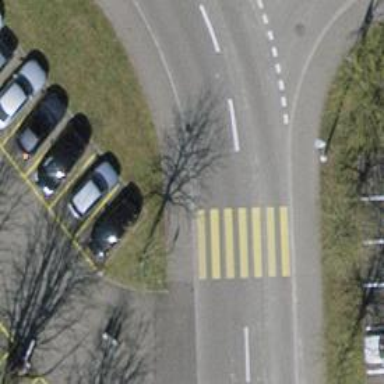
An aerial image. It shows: Uncontrolled road crossing with markings.